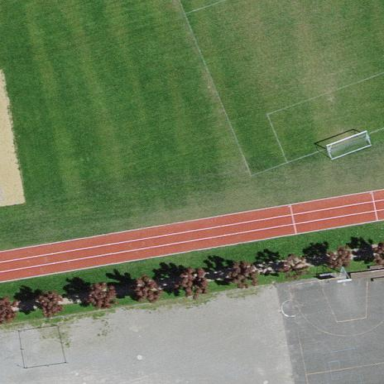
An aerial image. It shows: Athletics pitch designated for leisure land.